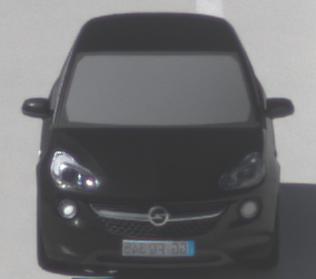
Make: Opel
Model: ADAM 1.2
Detailed model: ADAM
Model produced from: 2013/01
Model produced until: 2014/11
Doors: 3
Color: black
Road condition: wet road
Daytime: midday
Contrast: high contrast